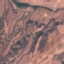
Label: HerbaceousVegetation